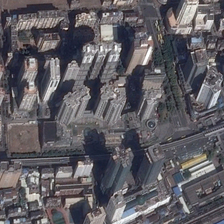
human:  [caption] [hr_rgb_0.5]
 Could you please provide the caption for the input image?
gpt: lots of skyscrapers stands at this commercial area .

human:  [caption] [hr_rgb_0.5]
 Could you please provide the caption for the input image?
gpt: a road separates the commercial district which has several huge buildings .

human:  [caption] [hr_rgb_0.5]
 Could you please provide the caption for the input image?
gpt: a road separates the commercial district which has several huge buildings .

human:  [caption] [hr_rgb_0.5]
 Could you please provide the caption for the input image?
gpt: here is three blocks of high rise offices and housing and medium height housing .

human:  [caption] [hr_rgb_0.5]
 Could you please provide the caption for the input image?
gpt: many commercial tall buildings are in a commercial area .